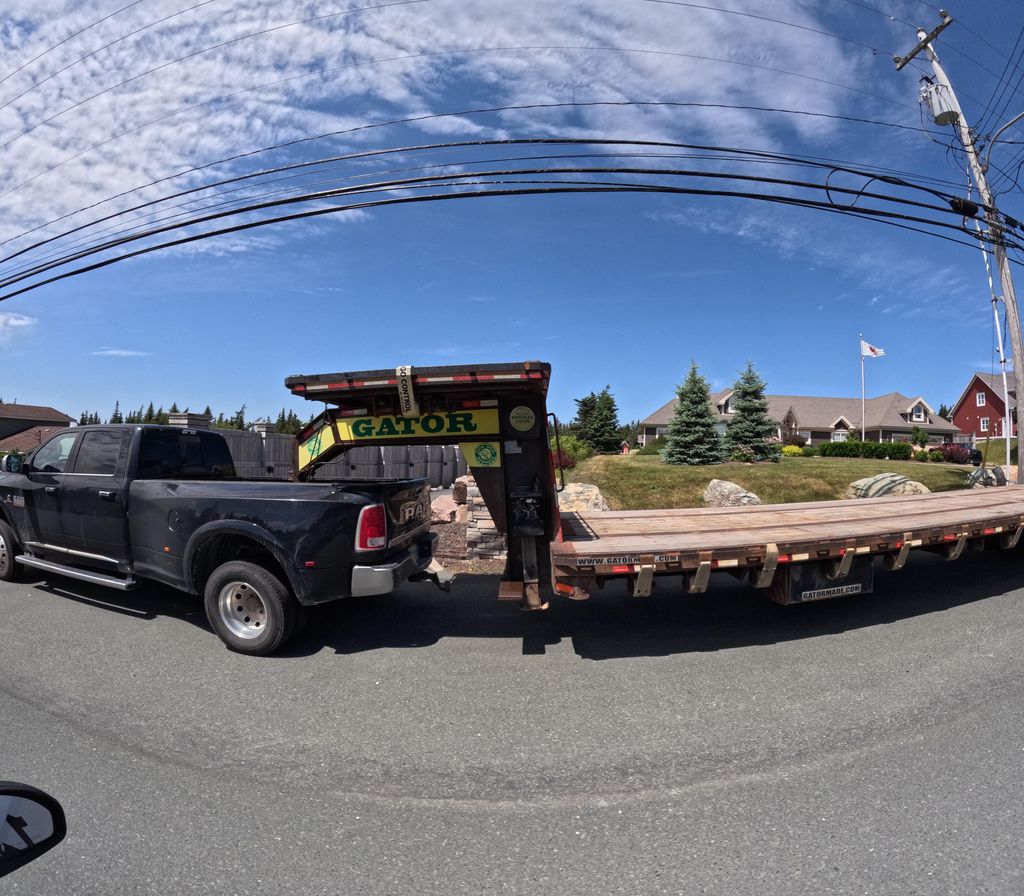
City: st_johns